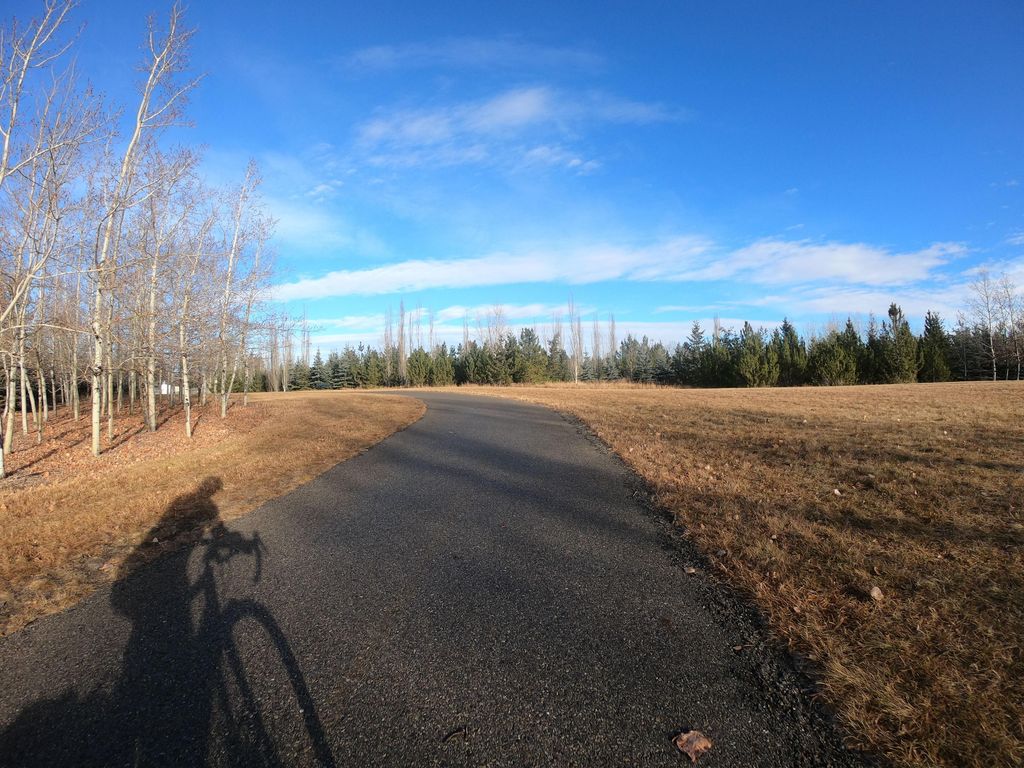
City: calgary